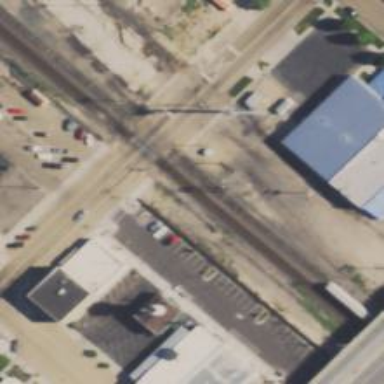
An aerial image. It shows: Railway crossing.